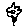
Label: flower